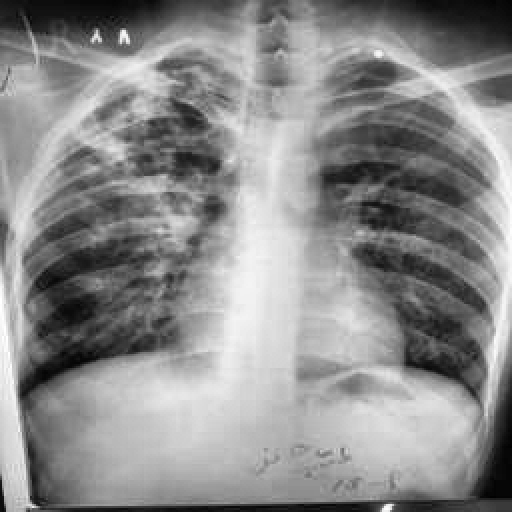
Finding: TUBERCULOSIS